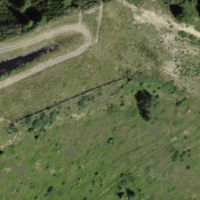
EUNIS habitat code: 23
Species observed at this site:
Corvus corax